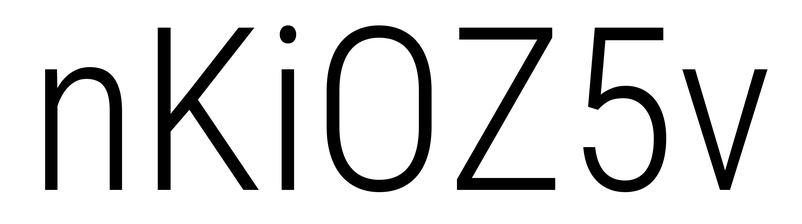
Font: Roboto_Condensed_Light